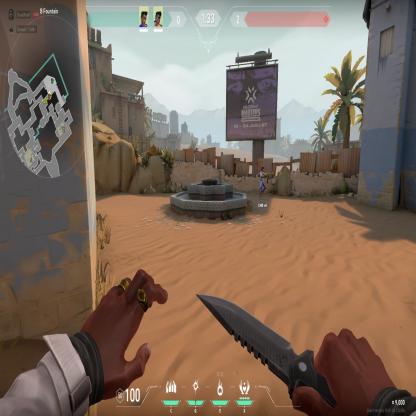
Label: teammate